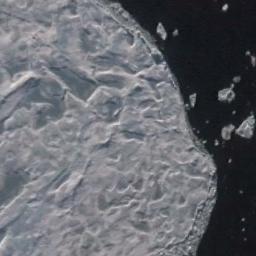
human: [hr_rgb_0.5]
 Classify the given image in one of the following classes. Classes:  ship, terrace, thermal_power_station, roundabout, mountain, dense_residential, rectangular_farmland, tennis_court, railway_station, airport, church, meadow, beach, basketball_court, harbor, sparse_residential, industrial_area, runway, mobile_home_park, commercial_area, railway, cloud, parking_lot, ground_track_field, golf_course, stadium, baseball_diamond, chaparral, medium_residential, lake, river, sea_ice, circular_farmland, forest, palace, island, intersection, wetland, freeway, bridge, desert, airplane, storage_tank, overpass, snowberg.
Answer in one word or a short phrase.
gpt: sea_ice